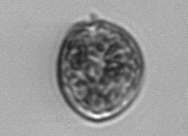
Label: Prorocentrum